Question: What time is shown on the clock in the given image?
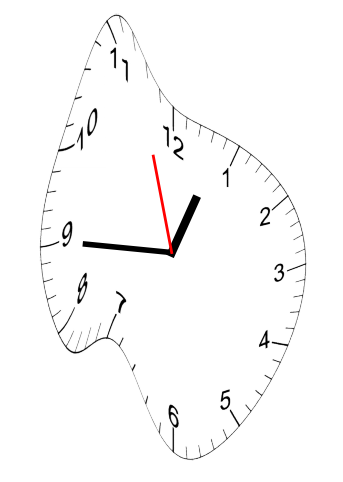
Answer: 12:44:57